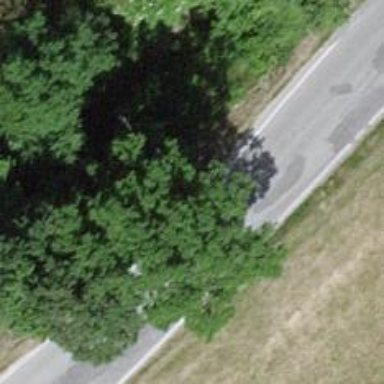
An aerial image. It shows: Unclassified road with asphalt surface.